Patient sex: F
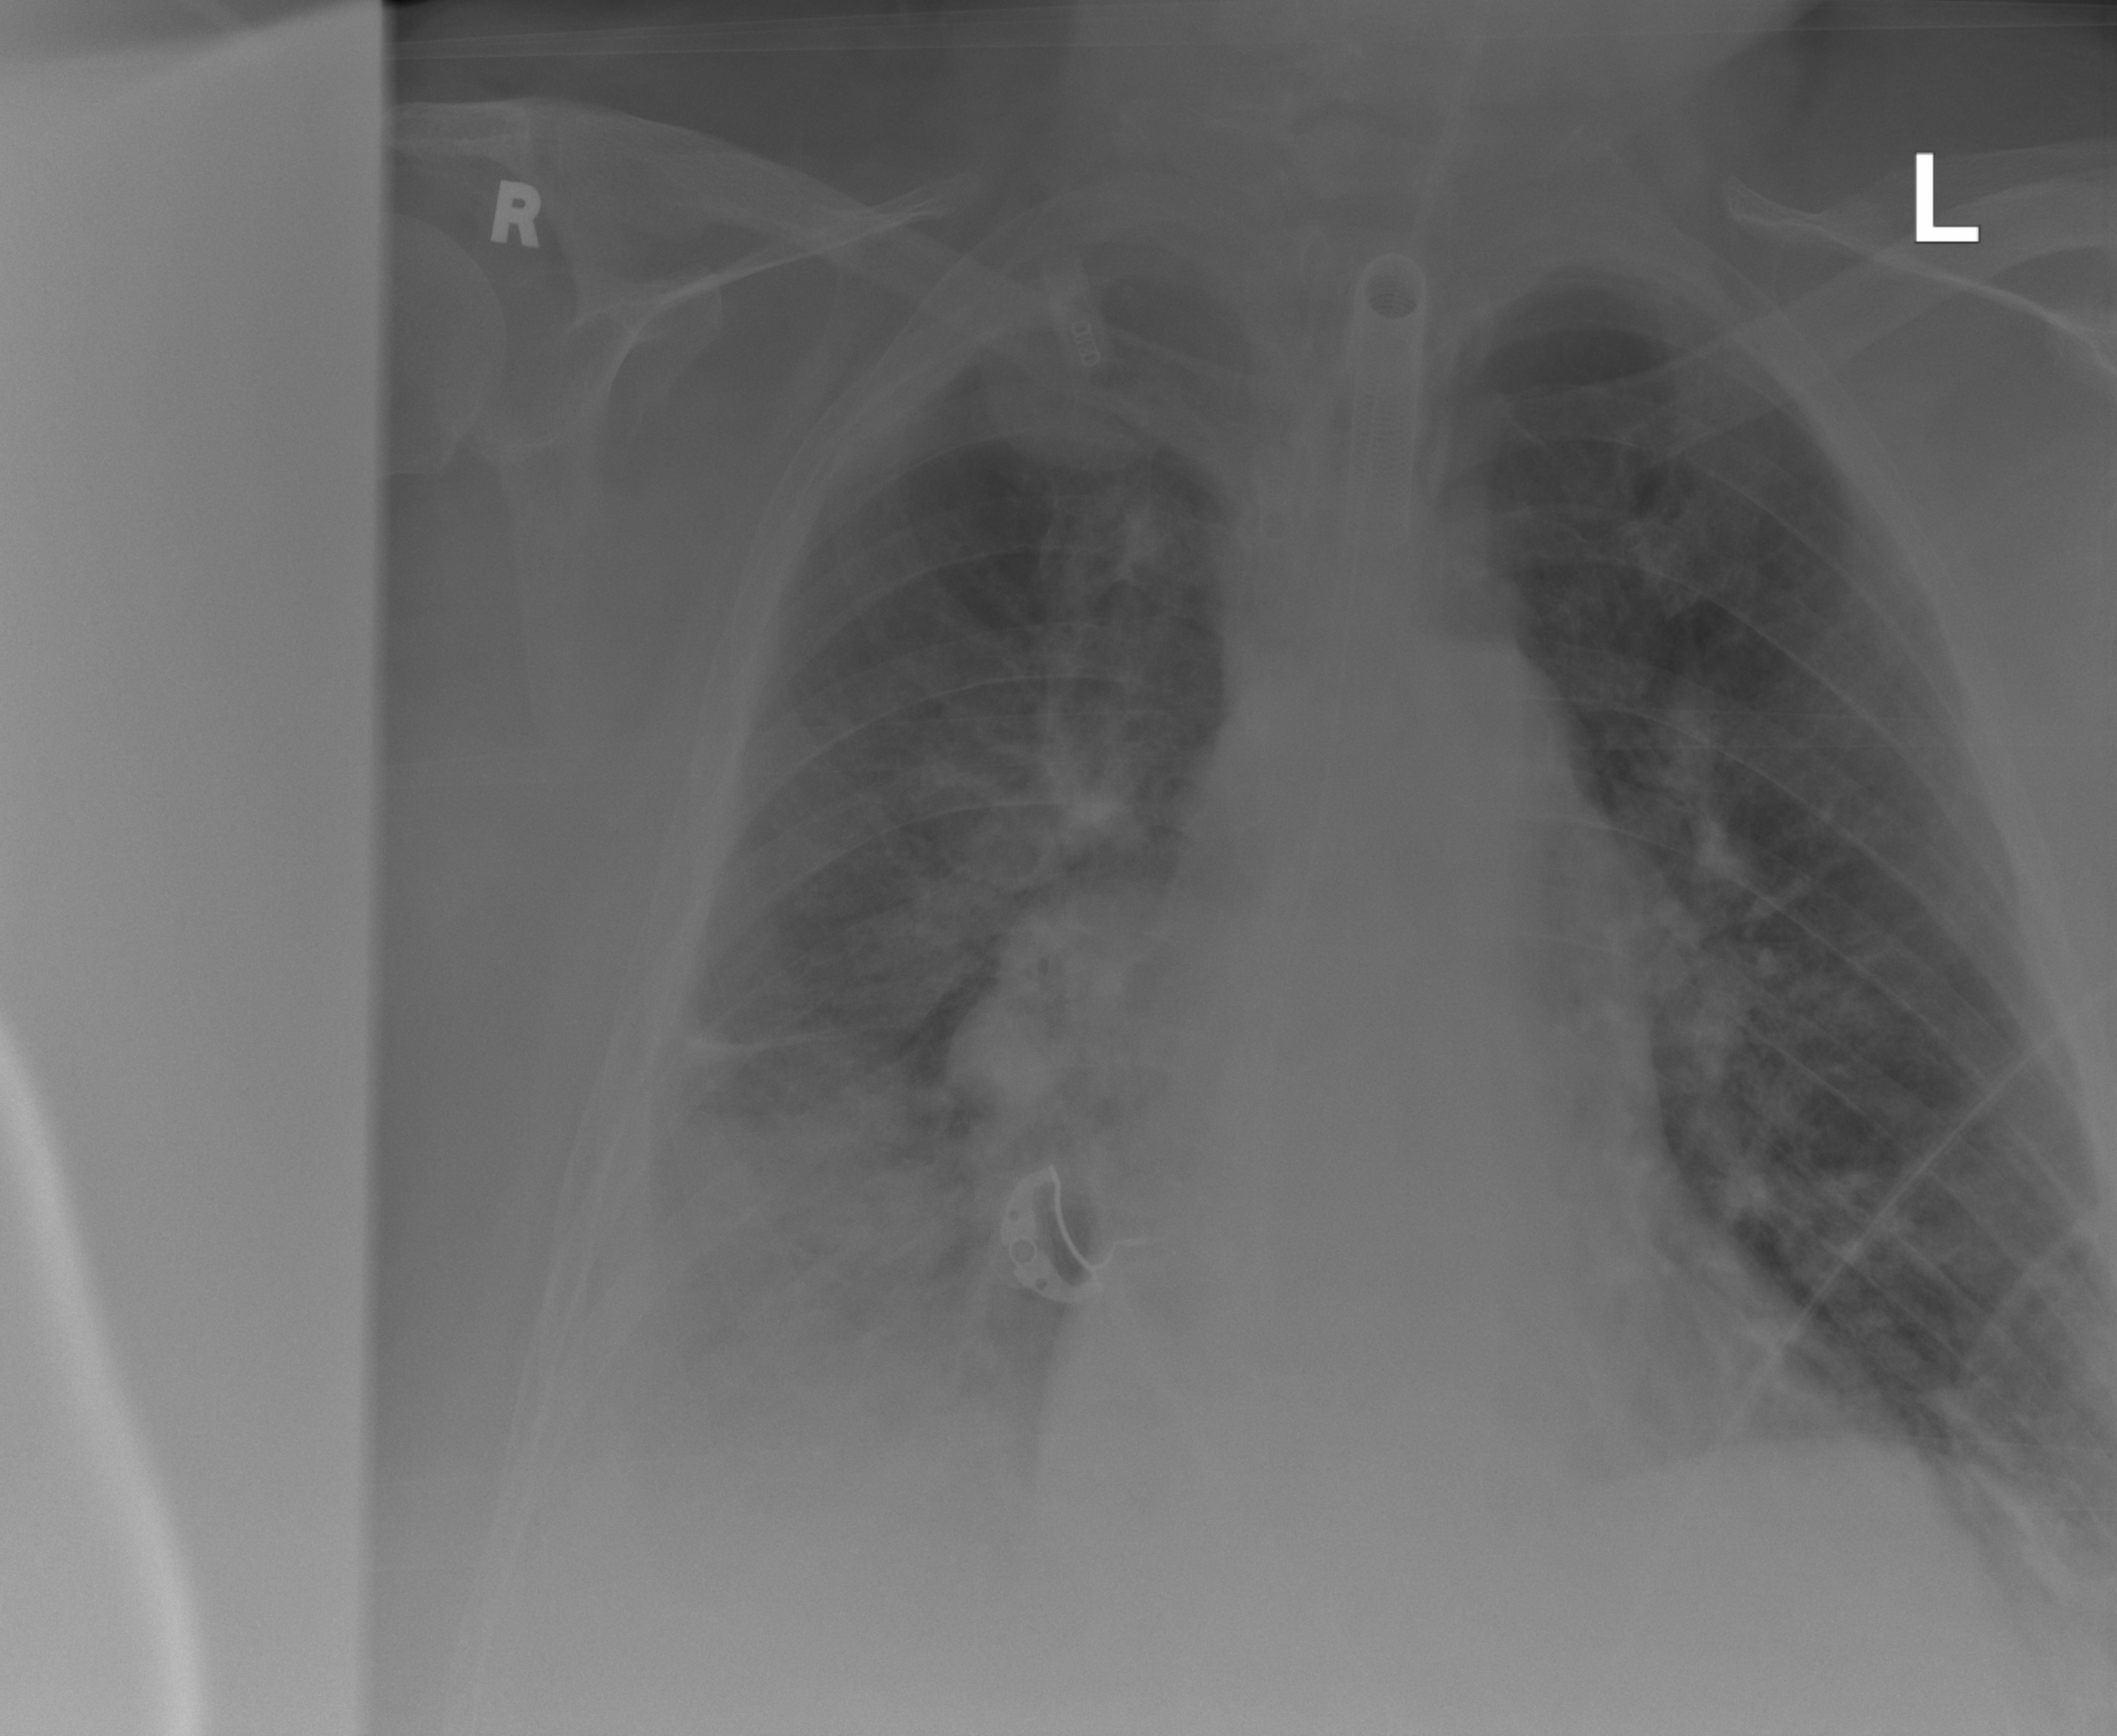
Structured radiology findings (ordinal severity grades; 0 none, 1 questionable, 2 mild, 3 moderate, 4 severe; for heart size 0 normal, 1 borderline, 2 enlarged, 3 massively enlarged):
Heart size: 2
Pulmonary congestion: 2
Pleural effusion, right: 3
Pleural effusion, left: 0
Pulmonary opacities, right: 3
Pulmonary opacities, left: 2
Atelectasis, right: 2
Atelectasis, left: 2